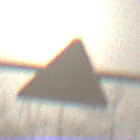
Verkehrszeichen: SteinschlagRechts
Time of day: MorningAfternoon
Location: Outdoor (Nature)
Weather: PartlyCloudy
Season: Winter
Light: Natural